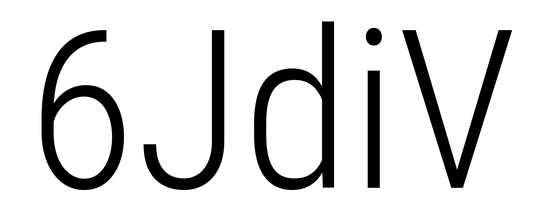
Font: Roboto_Condensed_Light